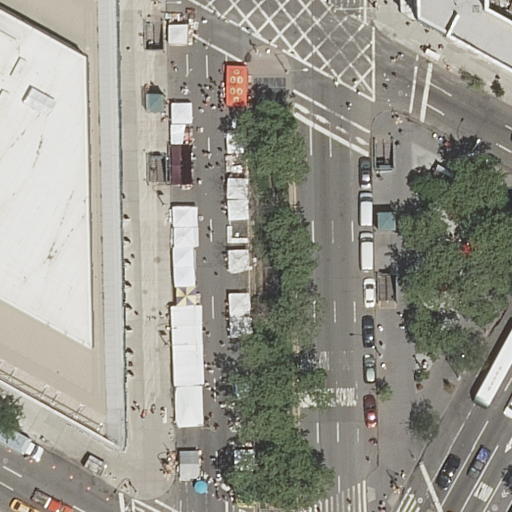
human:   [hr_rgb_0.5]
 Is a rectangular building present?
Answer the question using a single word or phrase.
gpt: yes

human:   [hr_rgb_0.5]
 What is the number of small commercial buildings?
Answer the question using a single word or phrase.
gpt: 0

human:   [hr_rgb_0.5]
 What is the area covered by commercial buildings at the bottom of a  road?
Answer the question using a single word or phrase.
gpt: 0m2

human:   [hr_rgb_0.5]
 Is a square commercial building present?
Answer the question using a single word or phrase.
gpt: no

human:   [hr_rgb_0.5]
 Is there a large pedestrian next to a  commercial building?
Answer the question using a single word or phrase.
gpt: no

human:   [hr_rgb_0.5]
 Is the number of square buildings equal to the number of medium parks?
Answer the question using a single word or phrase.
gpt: yes

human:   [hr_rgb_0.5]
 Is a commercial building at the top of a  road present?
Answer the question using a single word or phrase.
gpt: no

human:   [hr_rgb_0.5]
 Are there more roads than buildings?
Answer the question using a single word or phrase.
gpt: yes

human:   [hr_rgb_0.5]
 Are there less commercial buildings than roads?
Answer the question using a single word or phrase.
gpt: yes

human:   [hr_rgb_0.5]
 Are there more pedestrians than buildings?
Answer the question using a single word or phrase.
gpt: no

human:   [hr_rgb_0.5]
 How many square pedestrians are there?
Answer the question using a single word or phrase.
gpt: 0

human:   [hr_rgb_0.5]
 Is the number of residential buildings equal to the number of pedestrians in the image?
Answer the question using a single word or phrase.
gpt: no

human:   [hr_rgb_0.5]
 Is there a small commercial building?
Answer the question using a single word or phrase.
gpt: no

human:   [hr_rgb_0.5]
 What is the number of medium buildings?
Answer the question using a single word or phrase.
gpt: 1

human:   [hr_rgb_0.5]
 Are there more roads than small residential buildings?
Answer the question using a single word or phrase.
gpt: yes

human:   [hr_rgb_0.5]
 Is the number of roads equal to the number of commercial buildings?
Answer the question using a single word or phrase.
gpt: no

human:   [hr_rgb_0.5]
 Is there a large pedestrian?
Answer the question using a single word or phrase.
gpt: no

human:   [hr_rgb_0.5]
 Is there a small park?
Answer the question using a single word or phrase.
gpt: no

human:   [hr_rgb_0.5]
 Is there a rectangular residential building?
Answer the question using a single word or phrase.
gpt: yes

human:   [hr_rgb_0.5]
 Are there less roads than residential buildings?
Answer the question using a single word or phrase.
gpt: no

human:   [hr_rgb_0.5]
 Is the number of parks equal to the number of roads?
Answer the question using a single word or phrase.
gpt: no

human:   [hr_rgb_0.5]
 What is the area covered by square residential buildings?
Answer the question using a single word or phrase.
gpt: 0m2

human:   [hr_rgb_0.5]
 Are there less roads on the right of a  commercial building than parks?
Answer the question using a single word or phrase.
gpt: yes

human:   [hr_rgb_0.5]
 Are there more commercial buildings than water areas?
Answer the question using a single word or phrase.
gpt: no

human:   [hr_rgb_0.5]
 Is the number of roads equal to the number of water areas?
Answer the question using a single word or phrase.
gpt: no

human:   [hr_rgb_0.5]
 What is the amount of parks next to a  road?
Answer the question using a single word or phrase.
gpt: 1

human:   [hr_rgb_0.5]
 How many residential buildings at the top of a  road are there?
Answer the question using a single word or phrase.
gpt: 4

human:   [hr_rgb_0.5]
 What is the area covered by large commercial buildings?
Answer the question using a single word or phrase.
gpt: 0m2

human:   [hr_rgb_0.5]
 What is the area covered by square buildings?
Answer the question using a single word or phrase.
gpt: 0m2

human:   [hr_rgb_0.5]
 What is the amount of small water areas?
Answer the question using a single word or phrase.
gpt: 0

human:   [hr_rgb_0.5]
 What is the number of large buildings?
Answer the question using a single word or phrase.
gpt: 2

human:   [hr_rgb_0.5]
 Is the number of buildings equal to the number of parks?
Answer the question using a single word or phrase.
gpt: no

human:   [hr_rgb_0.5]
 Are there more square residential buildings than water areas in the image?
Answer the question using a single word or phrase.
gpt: no

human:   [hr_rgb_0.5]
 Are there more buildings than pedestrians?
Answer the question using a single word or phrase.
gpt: yes

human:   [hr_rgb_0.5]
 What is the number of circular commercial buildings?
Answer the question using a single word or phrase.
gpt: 0

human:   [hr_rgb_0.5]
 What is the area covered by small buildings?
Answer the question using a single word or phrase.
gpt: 16m2